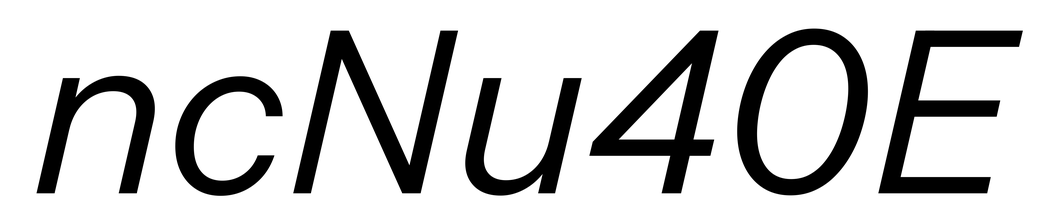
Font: InstrumentSans-Italic_Italic